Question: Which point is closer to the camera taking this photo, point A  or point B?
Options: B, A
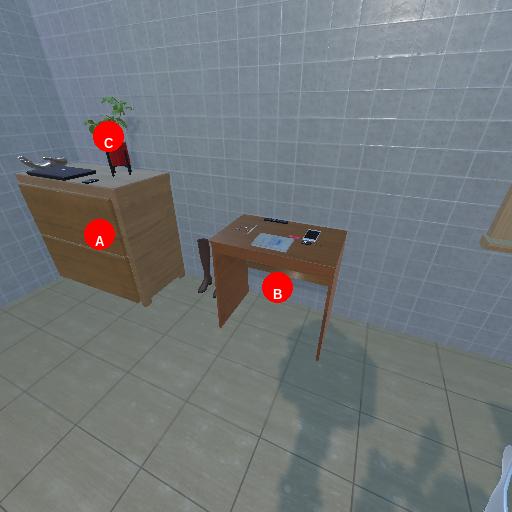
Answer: B